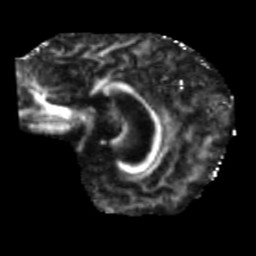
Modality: FA
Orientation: sagittal
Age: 65
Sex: female
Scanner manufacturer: siemens
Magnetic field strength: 3 T
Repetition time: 5.47 s
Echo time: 0.0854 s